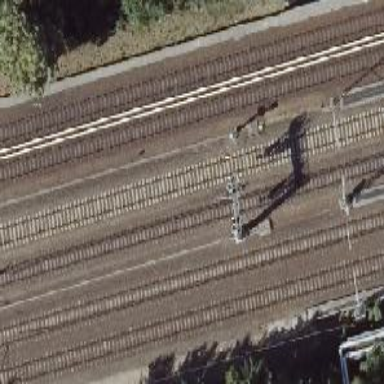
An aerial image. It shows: Railway signal.